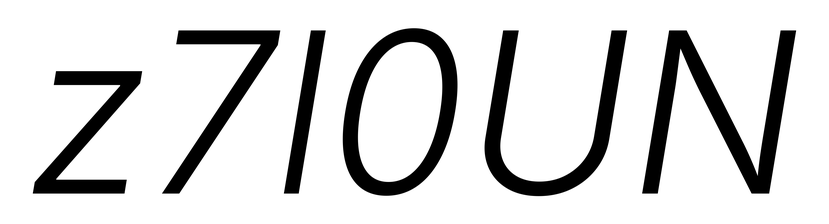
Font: Inter-Italic_Light_Italic